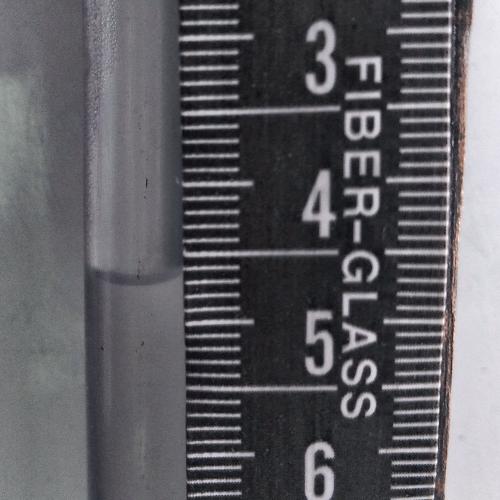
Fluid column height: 4.7 cm